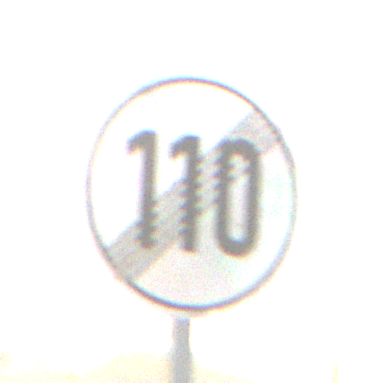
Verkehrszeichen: EndeGeschwindigkeit110
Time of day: MorningAfternoon
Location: Outdoor (Suburban)
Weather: PartlyCloudy
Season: NotSpecified
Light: Natural